Question: I have two divs : One has a Login form(with 'float:left') and the other has the Registration form(with 'float:right') in my aspx page.
I have put '<asp:RequiredFieldValidator... />' on the '<asp:TextBox.../>' of both the forms. The Login form(on ) works fine on validation, but the Registration form(on ) moves to left because the validation message inserted on failed validation and then pushes the complete div more to the
What is the solution to stop that..?
ASPX :
'''
<div class="row" style="min-height: 500px">
<div class="col-md-3" style="margin-left: 70px; float: left">
<h2 class="form-login-heading" style="font-weight: 400">Sign In Now</h2>
<div class="login-wrap">
<asp:TextBox ID="txtUname" runat="server" CssClass="span3" placeholder="Email or Phone Number" />
<asp:RequiredFieldValidator ID="reqUsername" runat="server" ValidationGroup="ValidateLogin" ControlToValidate="txtUname" ForeColor="Red" ErrorMessage="Please Enter a Username!" Display="Dynamic" /><br />
<asp:TextBox ID="txtPass" runat="server" CssClass="span3" placeholder="Password" TextMode="password" />
<asp:RequiredFieldValidator ID="reqPass" runat="server" ValidationGroup="ValidateLogin" ControlToValidate="txtPass" ForeColor="Red" ErrorMessage="Please Enter a Password!" Display="Dynamic" /><br />
<button runat="server" id="btnLogin" class="btn btn-1 btn-1a" title="signin" validationgroup="ValidateLogin" style="margin-left: 50px" onserverclick="btnLogin_ServerClick">
<i class="icon-unlock"></i>SIGN IN
</button>
<br />
<asp:Label ID="lblErrorMessge" runat="server" CssClass="registration" Font-Bold="true" ForeColor="Red" />
<br />
<div class="registration">
Don't have an account yet?<br />
<a class="" href="Registration.aspx">Create an account
</a>
</div>
</div>
</div>
<!-- Second Div -->
<div class="col-md-3" style="margin-right: 170px; float: right">
<h2 class="form-login-heading" style="font-weight: 400">Register!</h2>
<div class="login-wrap">
<asp:TextBox ID="txtName" runat="server" CssClass="span3" placeholder="Name" />
<asp:RequiredFieldValidator ID="RequiredFieldValidator1" ValidationGroup="ValidateReg" runat="server" ControlToValidate="txtName" ForeColor="Red" ErrorMessage="What will We call You?" Display="Dynamic" /><br />
<asp:TextBox ID="txtEmail" runat="server" CssClass="span3" placeholder="Email" />
<asp:RequiredFieldValidator ID="RequiredFieldValidator2" ValidationGroup="ValidateReg" runat="server" ControlToValidate="txtEmail" ForeColor="Red" ErrorMessage="This will be used as your Username!" Display="Dynamic" /><br />
<asp:Button runat="server" ID="btnRegister" class="btn btn-1 btn-1a" ValidationGroup="ValidateReg" Text="SIGN UP" OnClick="btnRegister_Click" />
<br />
</div>
</div>
</div>
'''
I tried to change the 'margin-left' property too, but nothing seems to work.
I also need a nice stylish vertical divider between the two divs. Any ideas for that too are welcome ..!
I want something like this : <URL>
i have added this class :
'''
<div class="col-md-4" style="border-right: 1px solid red; height: 400px; width: 400px;">
<div style="height: 30px; width: 30px; border: 1px solid red; border-radius: 50%; font-weight: bold; line-height: 28px; text-align: center; font-size: 12px; float: right; position: absolute; right: -16px; top: 40%; z-index: 1; background: #DFDFDF;">
OR
</div>
</div>
'''
The output is this :

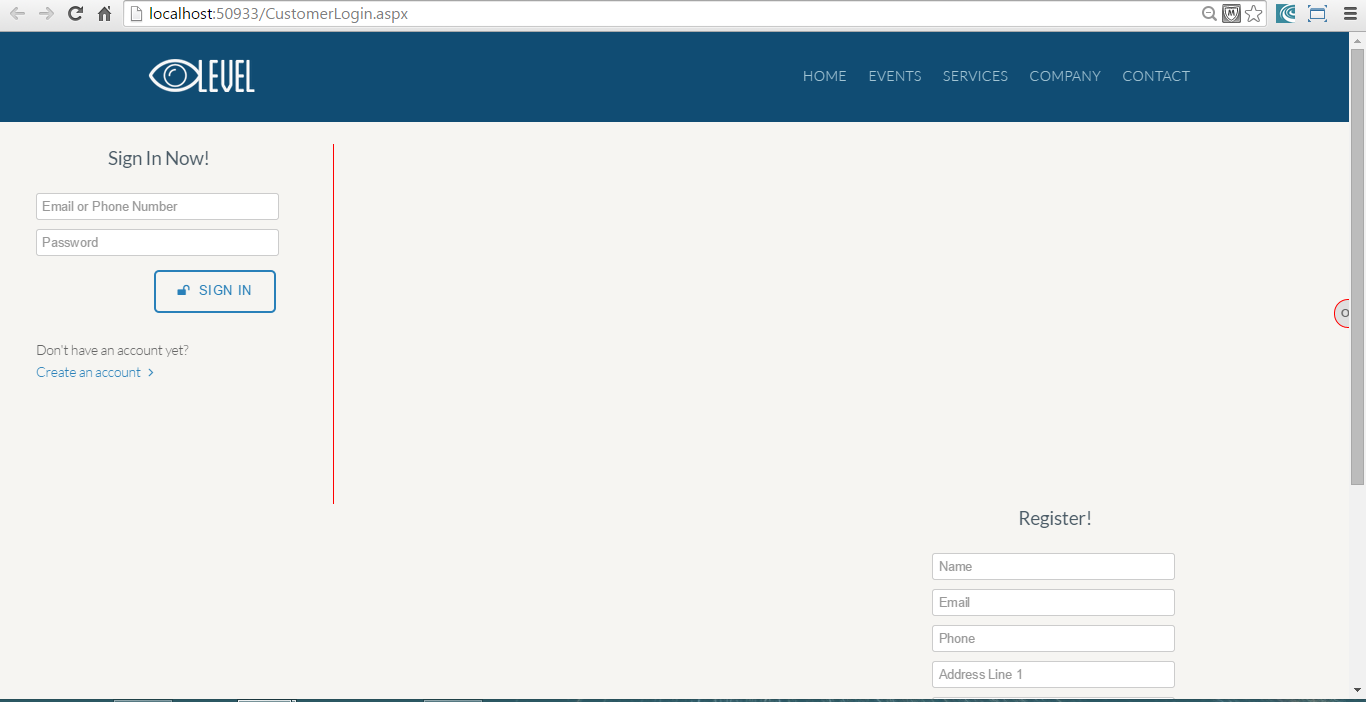
Answer: you can try this css with your registration form...
'''
float:right!important; insted of float:right;
'''
For the divider you can use '<hr>' or stick with the divider class of twitter bootstrap and add some additional css of yours.
: the divider you <URL>